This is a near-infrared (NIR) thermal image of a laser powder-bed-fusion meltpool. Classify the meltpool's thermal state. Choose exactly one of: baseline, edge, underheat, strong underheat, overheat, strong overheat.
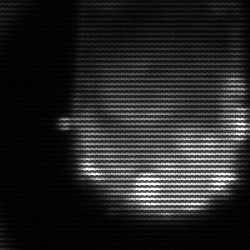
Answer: edge